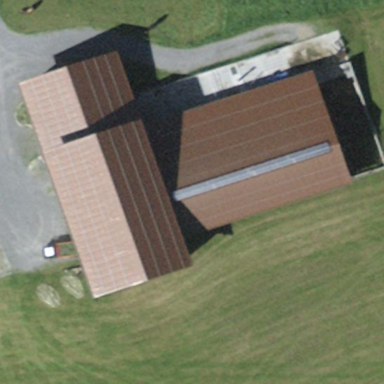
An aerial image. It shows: Farmyard area.